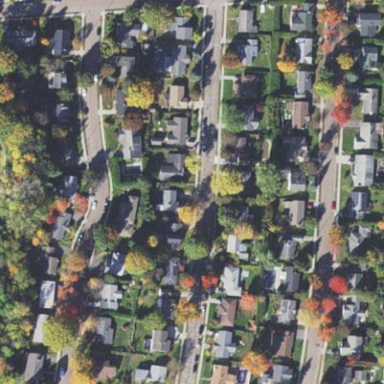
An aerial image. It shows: Residential neighbourhood.